Question: I have a jQuery UI input field in a magnific popup inline div. The autocomplete ul is being hidden along with everything else, as seen here:

(autocomplete is highlighted in yellow)
What I've been trying to do is adding the same class as the popup div to the autocomplete ul with
'''
open: function () {
$(this).data("autocomplete").menu.element.addClass('white-popup');
},
'''
Which doesn't work. I was looking into how to exlcude elements from the magnific popup hide but could not find any clear answer.
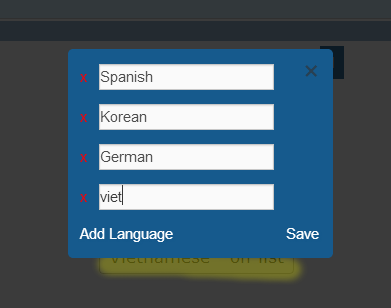
Answer: usually it is the z-index that is the problem. You can try add
'''
$(this).css({'z-index':1500});
'''
I don't know what z-index the magnific popup is using, but looking at their site I got 1045 so something with a larger z-index should work.